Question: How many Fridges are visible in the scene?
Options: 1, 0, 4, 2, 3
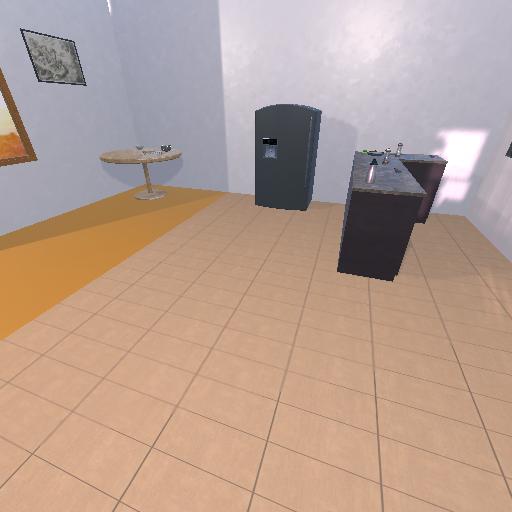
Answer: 1